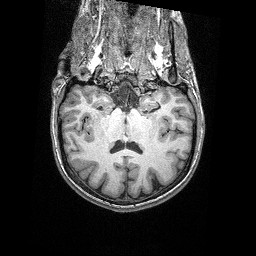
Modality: T1w
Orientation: sagittal
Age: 23
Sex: male
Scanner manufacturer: siemens
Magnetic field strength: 3 T
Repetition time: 2.4 s
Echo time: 0.03 s